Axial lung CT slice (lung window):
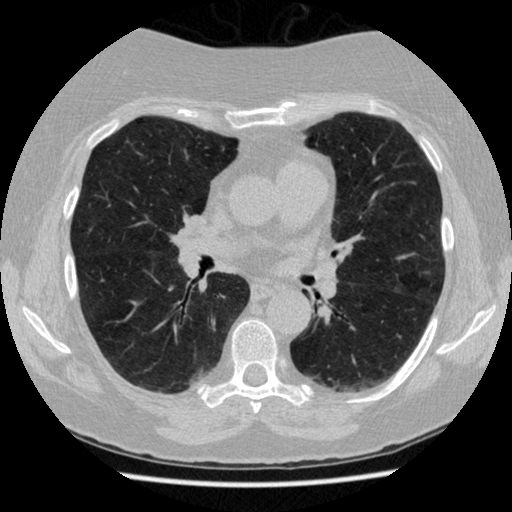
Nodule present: no